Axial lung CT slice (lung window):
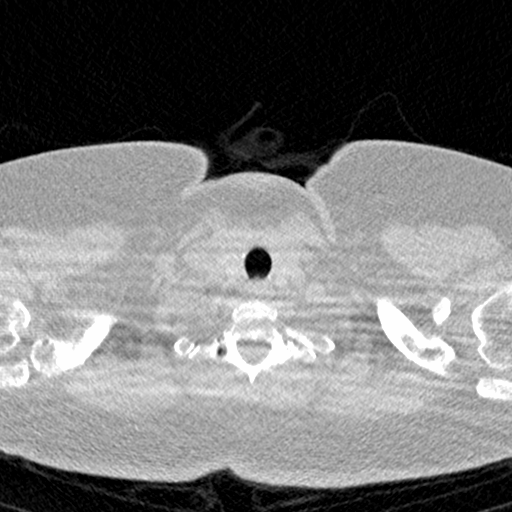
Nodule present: no